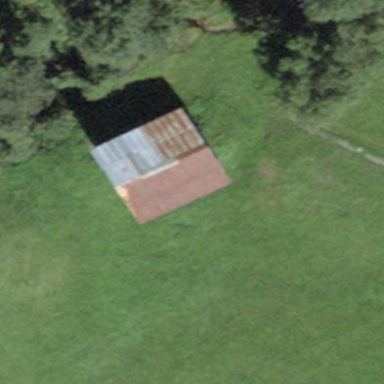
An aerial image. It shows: Shed building.